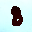
Label: 8